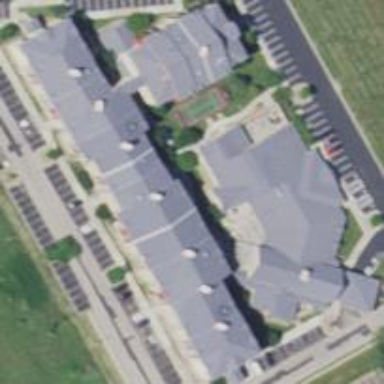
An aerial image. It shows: Hotel building.